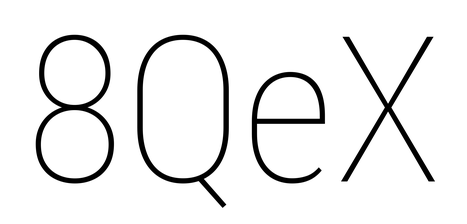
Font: Roboto_Condensed_Thin